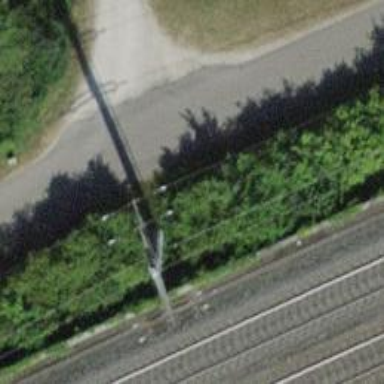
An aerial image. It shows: Compacted grade3 track.